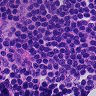
Metastatic tissue present: no